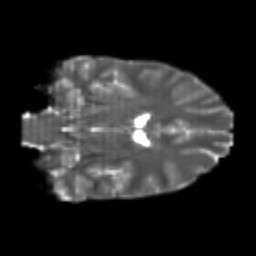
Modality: T2w
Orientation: coronal
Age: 20
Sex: male
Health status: healthy
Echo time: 0.074 s